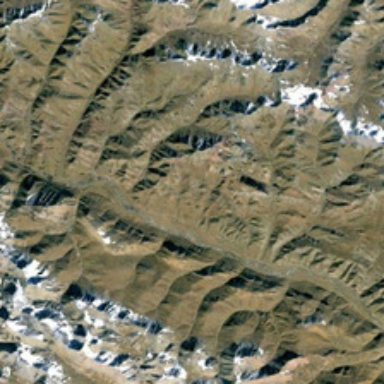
Several pieces of snows are in the top of several mountains .